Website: crate-barrel
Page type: customer-info-address
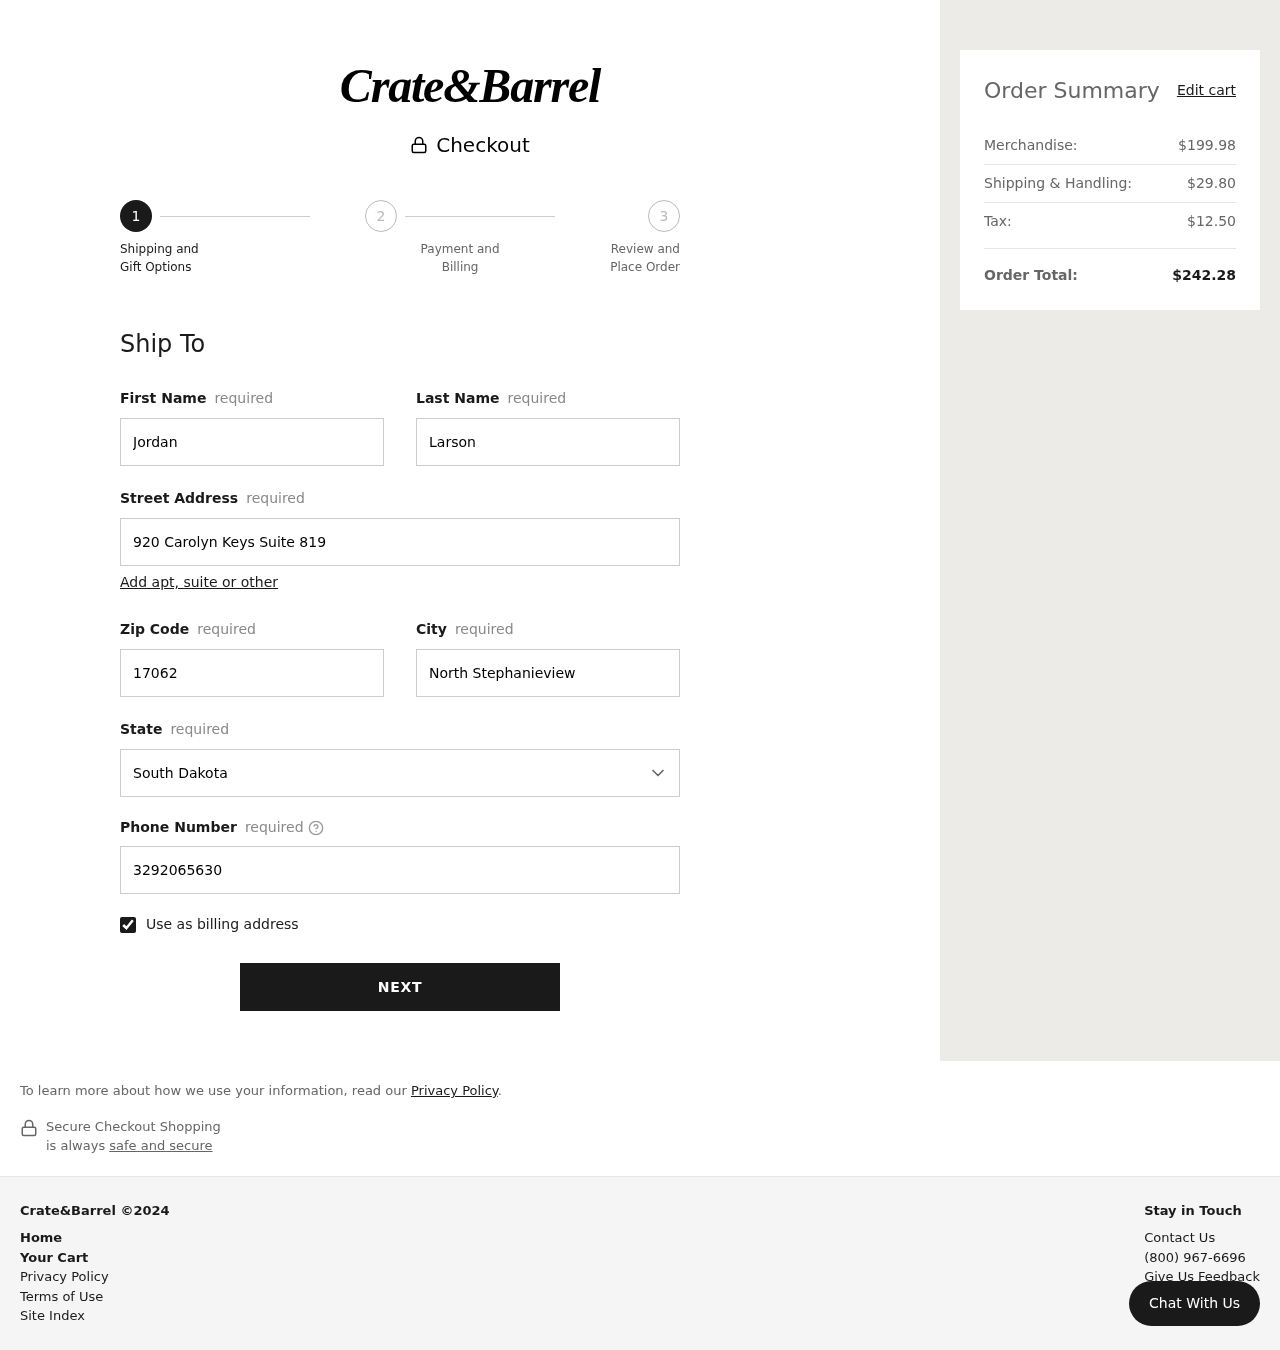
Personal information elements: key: PII_CITY
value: North Stephanieview
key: PII_FIRSTNAME
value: Jordan
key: PII_LASTNAME
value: Larson
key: PII_PHONE
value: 3292065630
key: PII_POSTCODE
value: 17062
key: PII_STATE
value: South Dakota
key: PII_STREET
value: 920 Carolyn Keys Suite 819
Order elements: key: ORDER_SUBTOTAL
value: $199.98
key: ORDER_SHIPPING_COST
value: $29.80
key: ORDER_TAX
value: $12.50
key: ORDER_TOTAL
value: $242.28